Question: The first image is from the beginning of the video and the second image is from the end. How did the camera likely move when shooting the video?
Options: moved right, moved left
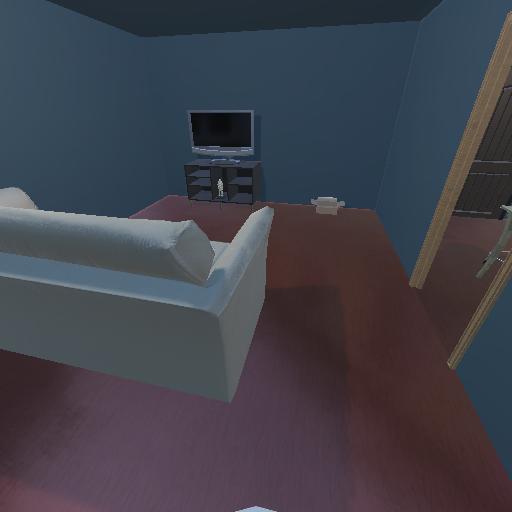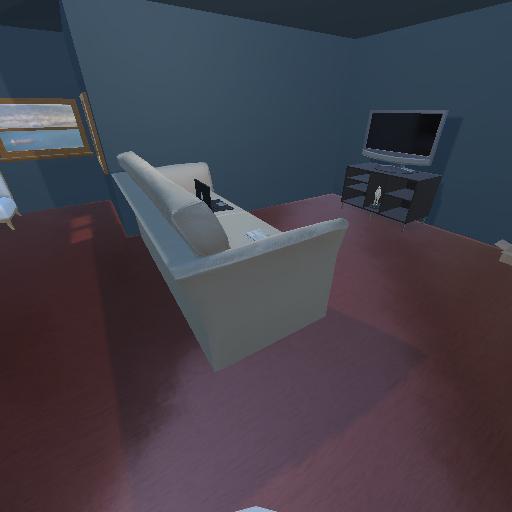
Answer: moved right